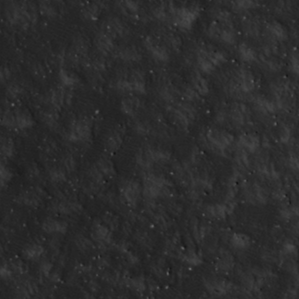
Label: non_frost